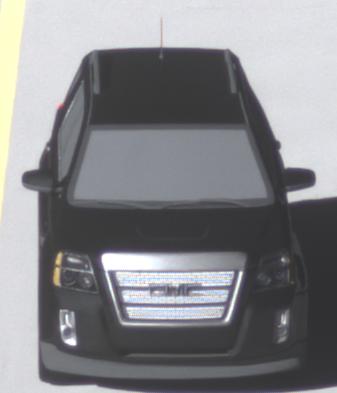
Make: GMC
Model: Terrain
Detailed model: Gen. 1
Model produced from: 2009
Model produced until: 2017
Doors: 5
Color: black
Road condition: dry road
Daytime: morning or afternoon
Contrast: high contrast